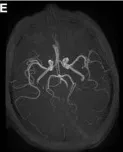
No abnormalities in the patient's brain MRI and magnetic resonance angiography (MRA). Magnetic resonance angiography (MRA) images.
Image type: radiology (mri)